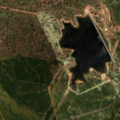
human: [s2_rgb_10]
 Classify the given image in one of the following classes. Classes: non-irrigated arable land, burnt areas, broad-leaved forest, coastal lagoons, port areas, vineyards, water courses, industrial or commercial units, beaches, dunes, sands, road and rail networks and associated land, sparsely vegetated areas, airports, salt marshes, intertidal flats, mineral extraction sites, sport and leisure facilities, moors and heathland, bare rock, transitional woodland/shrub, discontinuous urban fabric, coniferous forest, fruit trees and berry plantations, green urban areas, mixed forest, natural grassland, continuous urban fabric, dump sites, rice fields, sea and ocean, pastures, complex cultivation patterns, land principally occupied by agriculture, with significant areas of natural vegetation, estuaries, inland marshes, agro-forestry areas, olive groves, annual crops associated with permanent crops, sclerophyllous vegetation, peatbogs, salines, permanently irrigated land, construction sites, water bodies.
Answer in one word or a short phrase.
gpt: continuous urban fabric